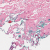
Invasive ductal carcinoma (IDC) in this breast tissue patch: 0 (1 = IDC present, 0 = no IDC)